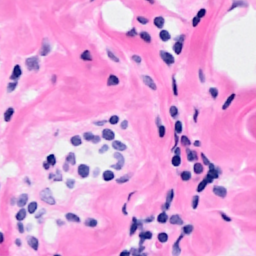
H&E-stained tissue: Breast